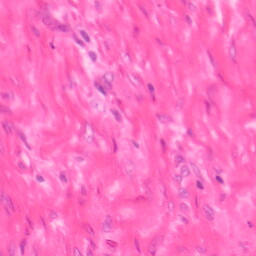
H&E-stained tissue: Colon